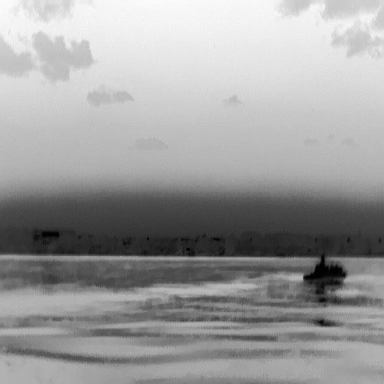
There is a warship in the infrared image.